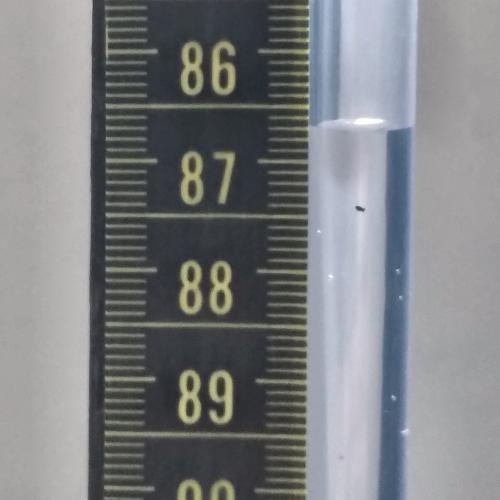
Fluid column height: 86.7 cm